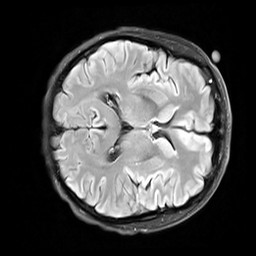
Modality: FLAIR
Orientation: axial
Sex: female
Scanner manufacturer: siemens
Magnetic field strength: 3 T
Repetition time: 10 s
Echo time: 0.09 s